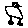
Label: bird